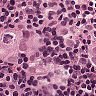
Metastatic tissue present: yes